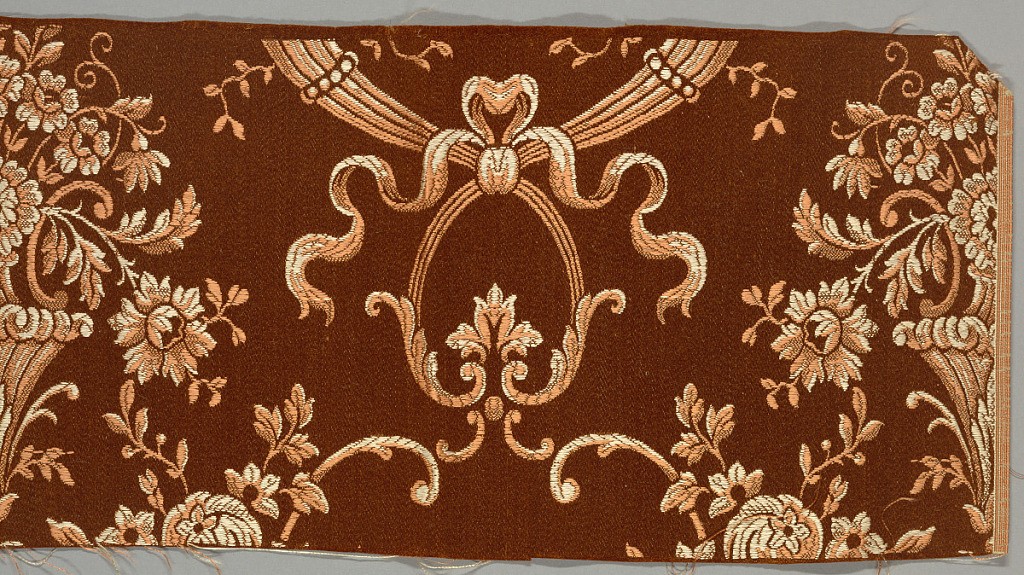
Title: Samples
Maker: Orinoka Mills, Philadelphia, Pennsylvania, USA
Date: ca. 1910
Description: a. Rust color ground with white and lighter rust/orange flowers and ribbons.
b. Pink/orange ground with white and yellow flowers and ribbons.